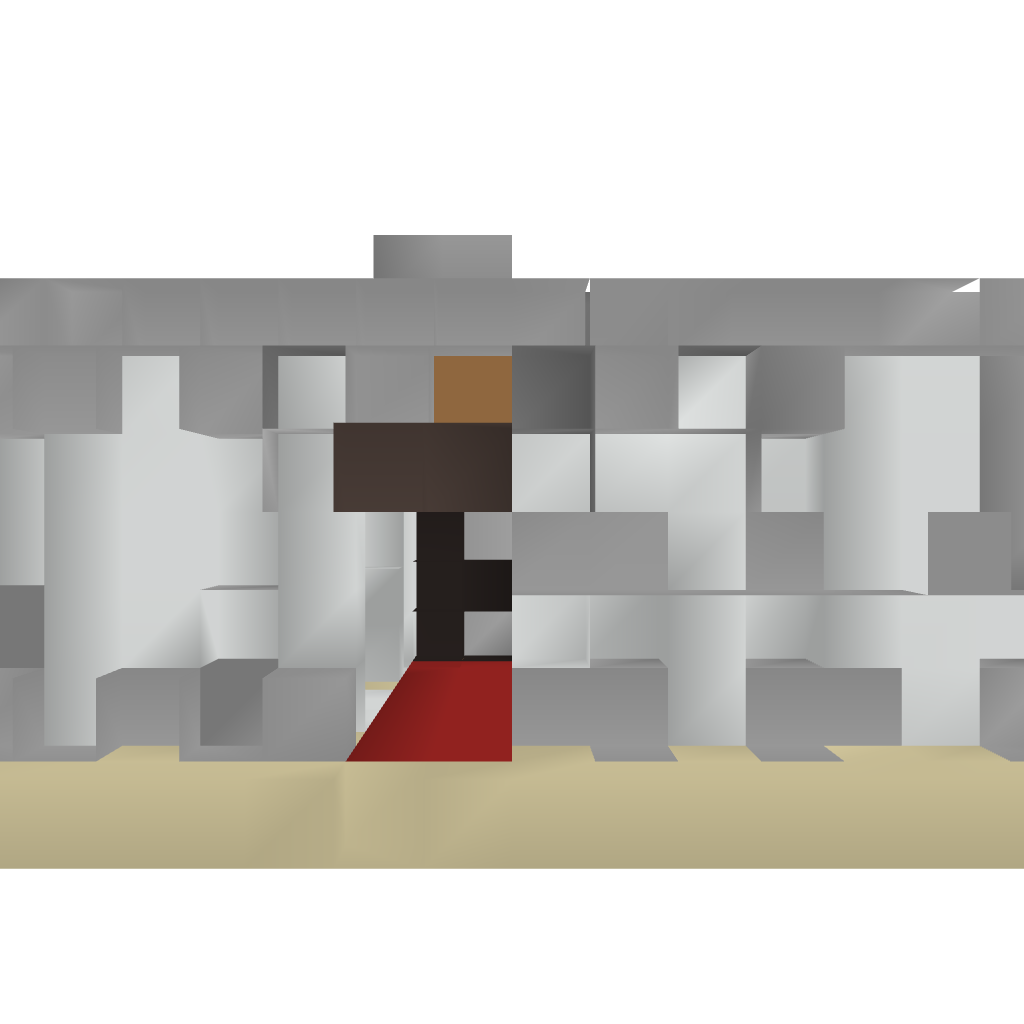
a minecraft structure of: Small Library